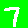
Digit: 7